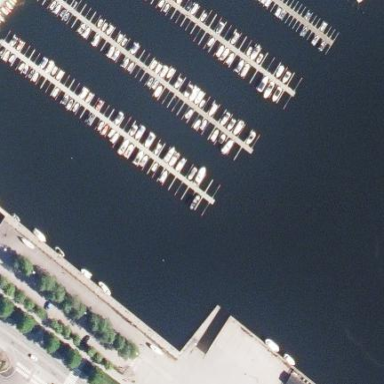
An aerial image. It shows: Man-made pier.